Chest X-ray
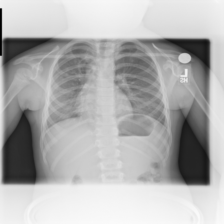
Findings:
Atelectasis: negative
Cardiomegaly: negative
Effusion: negative
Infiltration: positive
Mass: positive
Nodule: negative
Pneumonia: negative
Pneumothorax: negative
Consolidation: negative
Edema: negative
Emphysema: negative
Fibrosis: negative
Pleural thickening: negative
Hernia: negative